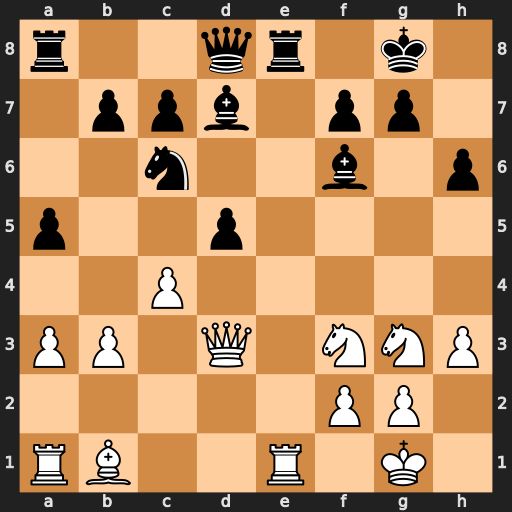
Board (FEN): r2qr1k1/1ppb1pp1/2n2b1p/p2p4/2P5/PP1Q1NNP/5PP1/RB2R1K1
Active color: w
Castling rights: -
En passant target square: -
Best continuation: Qh7+ Kf8 Qh8#